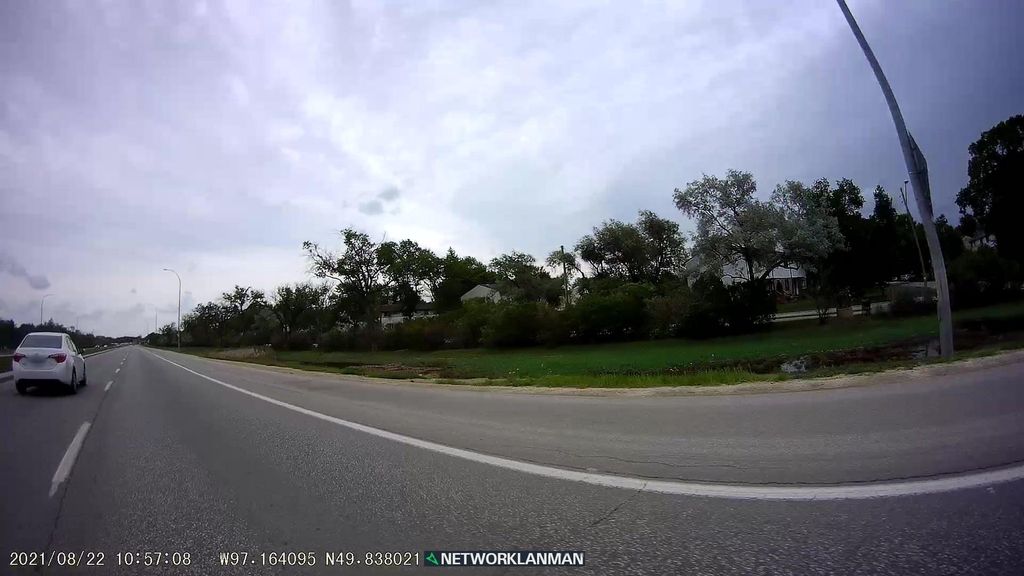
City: winnipeg